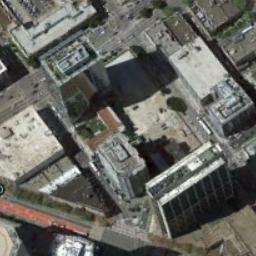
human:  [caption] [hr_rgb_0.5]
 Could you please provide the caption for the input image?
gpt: In a business district there are many tall buildings of different shapes and several roads with many cars and many trees .

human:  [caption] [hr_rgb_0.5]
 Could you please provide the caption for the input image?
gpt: A commercial area has lots of buildings of different heights .

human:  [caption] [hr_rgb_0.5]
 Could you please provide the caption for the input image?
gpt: The commercial area is consist of many tall buildings .

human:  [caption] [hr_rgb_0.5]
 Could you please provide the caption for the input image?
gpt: The buildings are well spaced .

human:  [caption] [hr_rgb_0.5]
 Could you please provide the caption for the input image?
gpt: There are some buildings by the roadside on a commercial area .